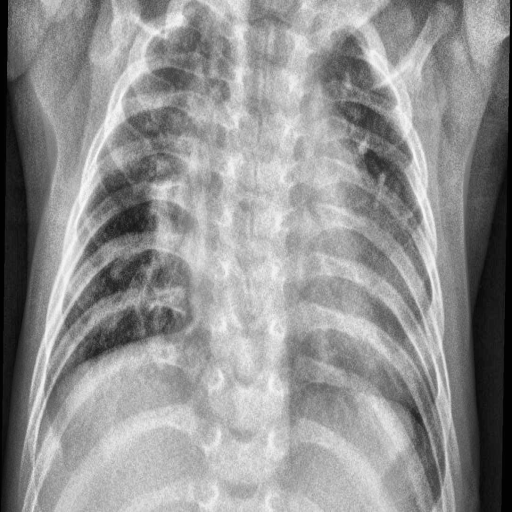
Finding: PNEUMONIA